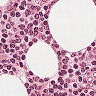
Metastatic tissue present: no